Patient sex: M
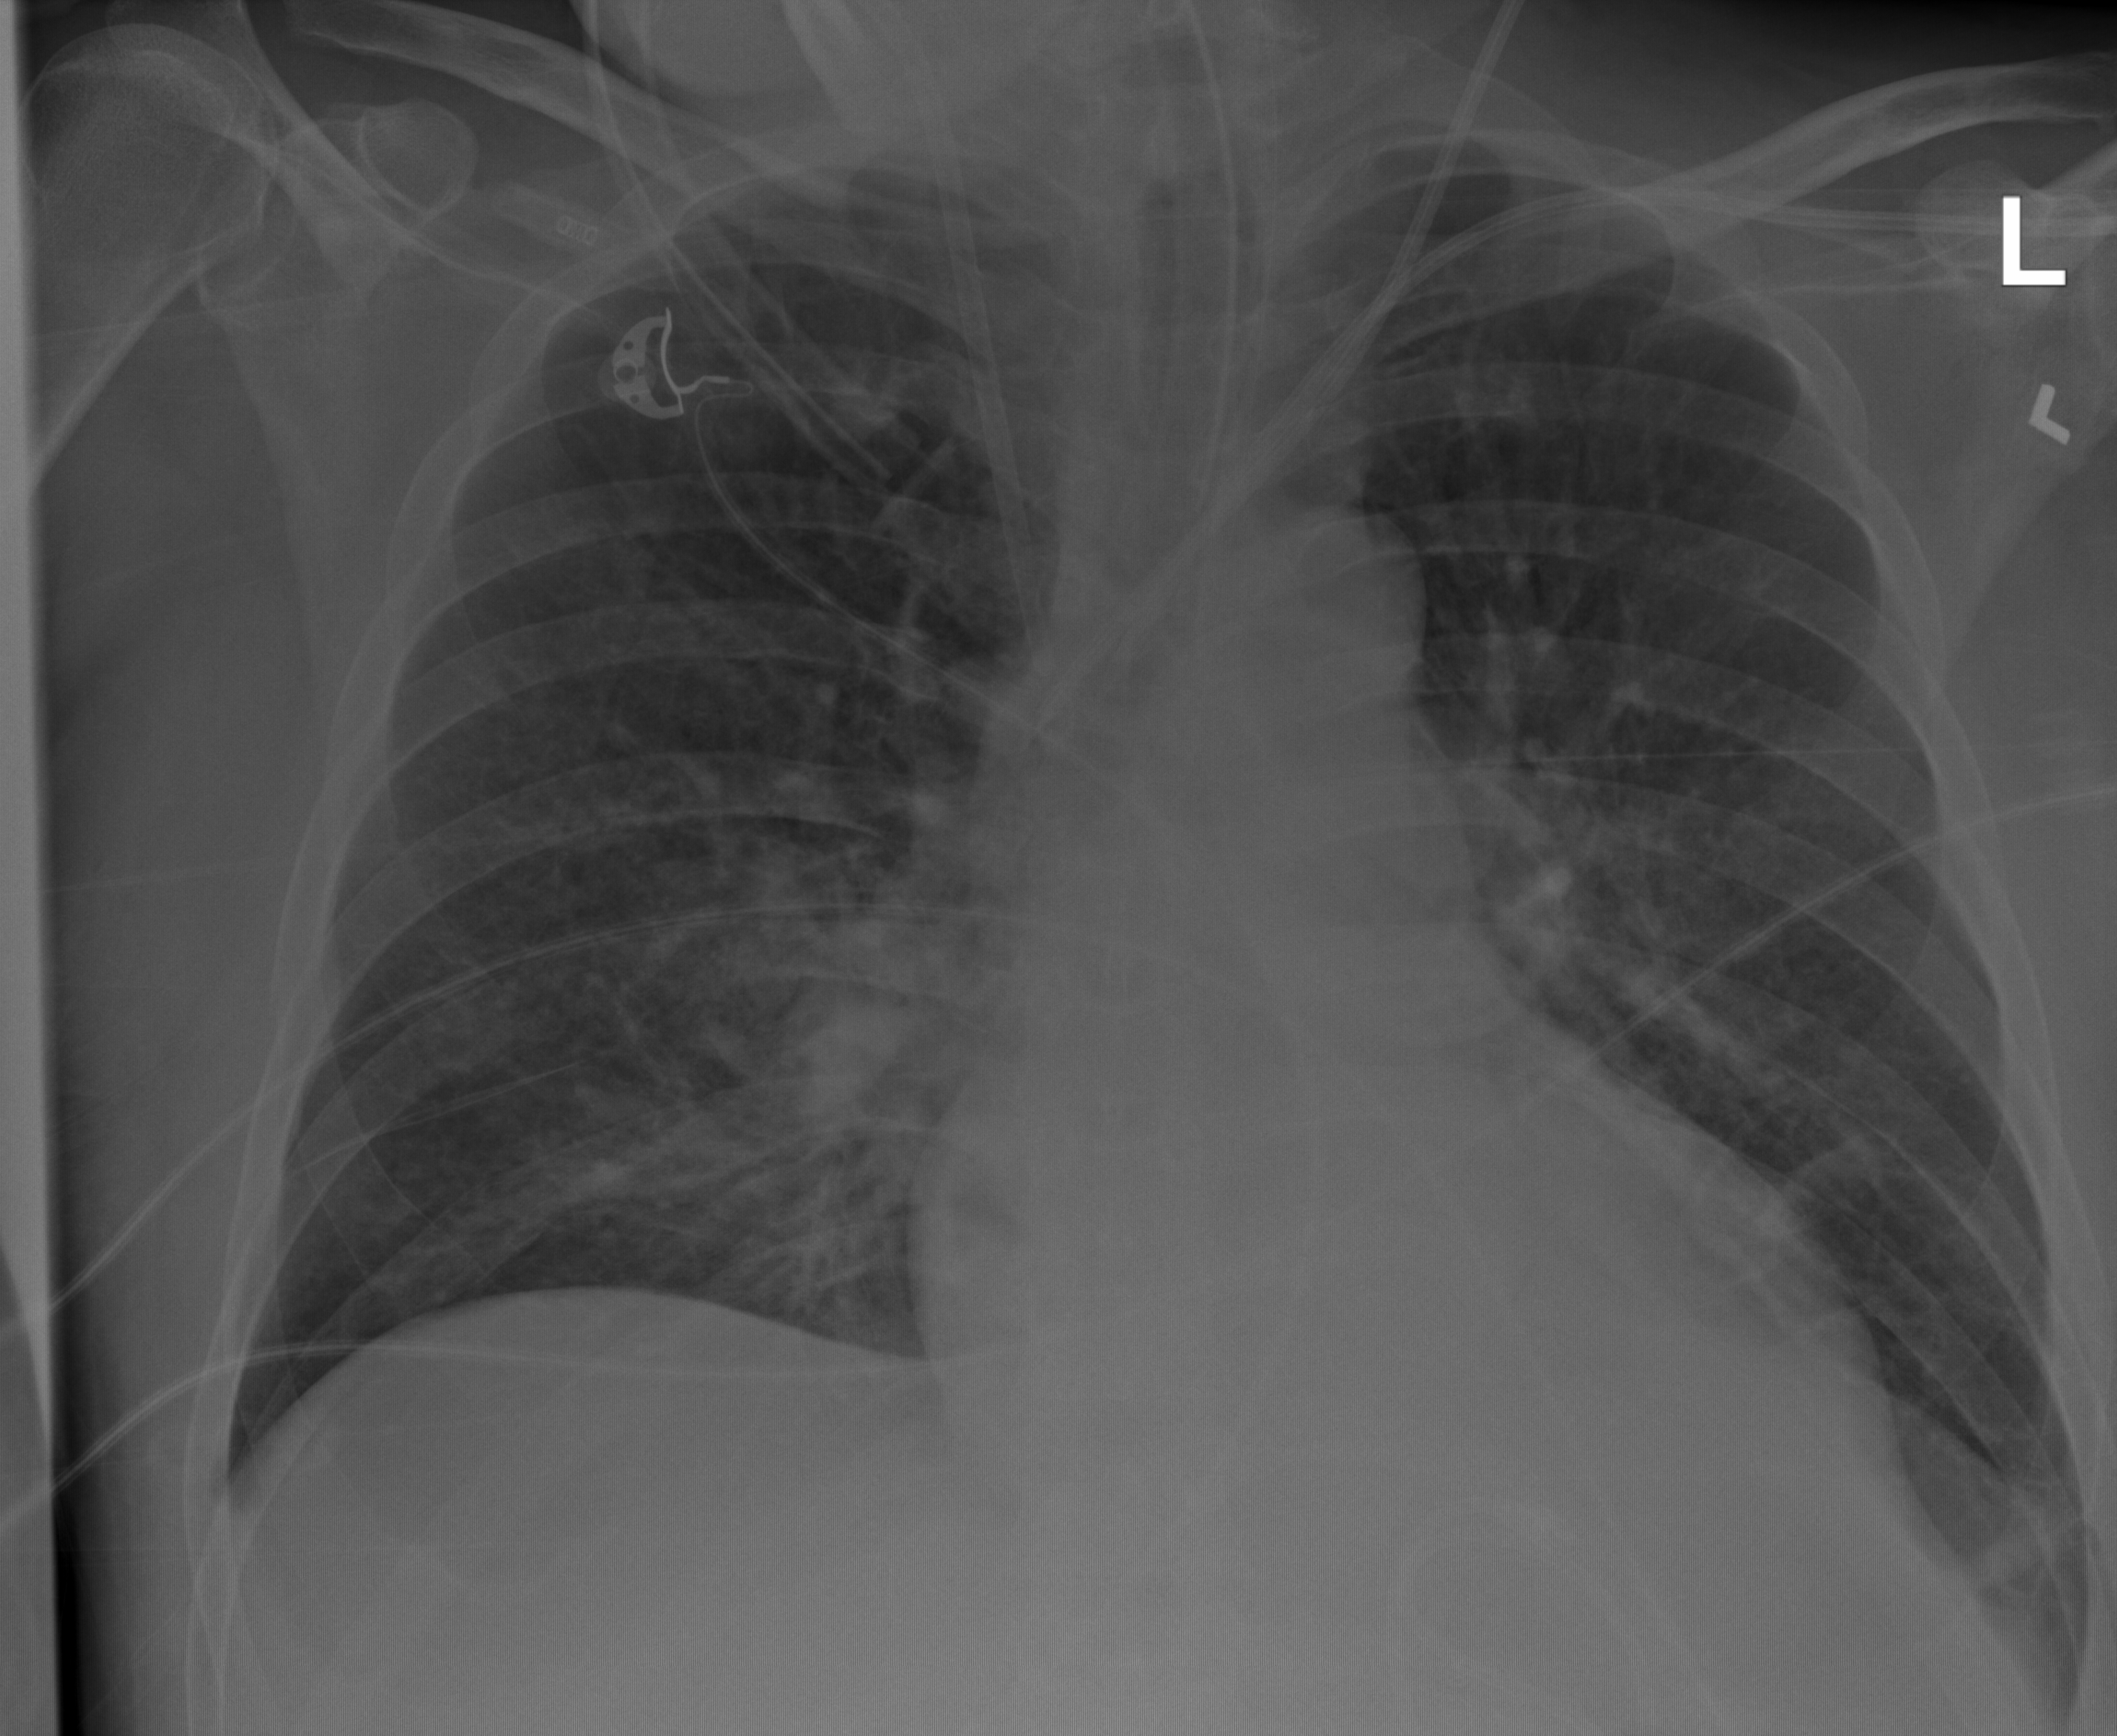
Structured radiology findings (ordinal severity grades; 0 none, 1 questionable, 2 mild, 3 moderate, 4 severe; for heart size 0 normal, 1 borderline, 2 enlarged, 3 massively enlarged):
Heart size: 0
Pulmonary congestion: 2
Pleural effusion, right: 0
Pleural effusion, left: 0
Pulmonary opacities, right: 2
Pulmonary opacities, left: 0
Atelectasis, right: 2
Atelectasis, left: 0